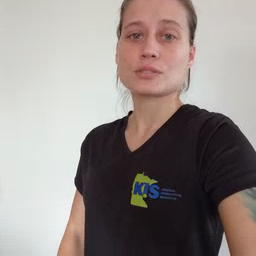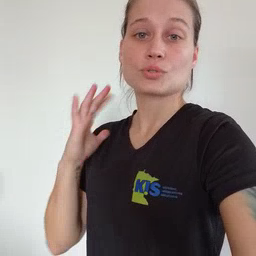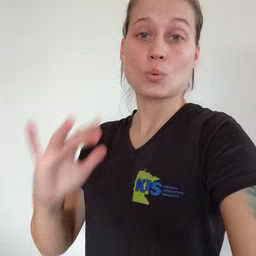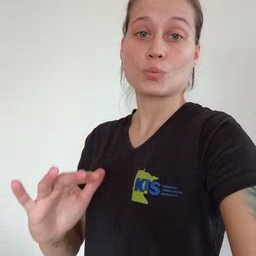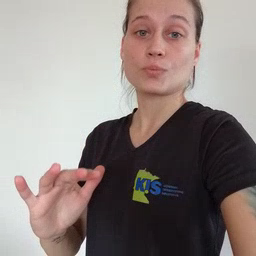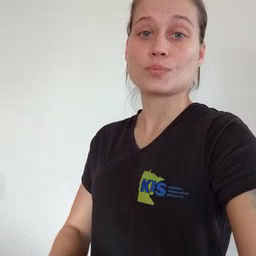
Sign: snow